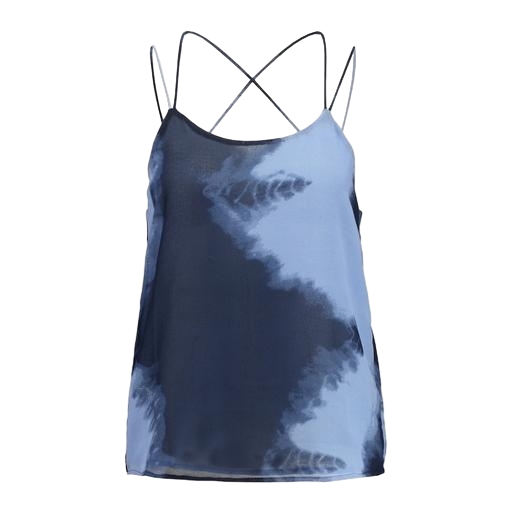
blue strappy tank, blue printed tank, blue liquid luxe tank top, white background